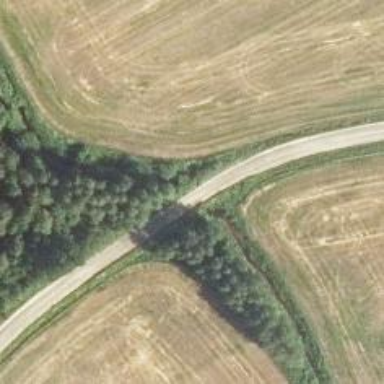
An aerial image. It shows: Culvert tunnel passing under brook.